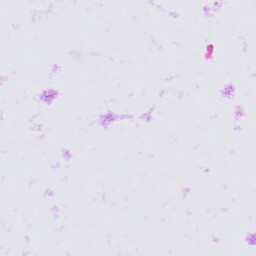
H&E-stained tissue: Prostate